Question: I have a subview layering problem where I have a rotating arrow and a UIButton. The arrows rotate and the UIButton changes depending on the rotation of the arrows. The problem is that I need to have the UIButton clickable. At the moment the arrows rotate but the UIButton is not touchable. If I try '[self.view sendSubviewToBack:wheelControl];' the arrows are sent to the back and are no longer visible.
thanks for any help about how I might fix this.

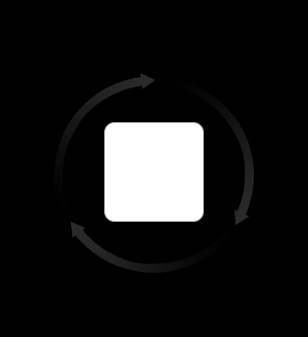
Answer: You need to call
'''
[theView bringSubviewToFront:theButton];
'''
as the last call when laying out your subviews.